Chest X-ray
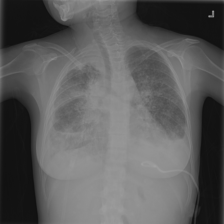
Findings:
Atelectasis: negative
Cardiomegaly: negative
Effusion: positive
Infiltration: negative
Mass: positive
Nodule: negative
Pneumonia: negative
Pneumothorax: negative
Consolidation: negative
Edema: negative
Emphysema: negative
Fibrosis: negative
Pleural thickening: negative
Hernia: negative